Platform: macOS
Application: Arc Browser
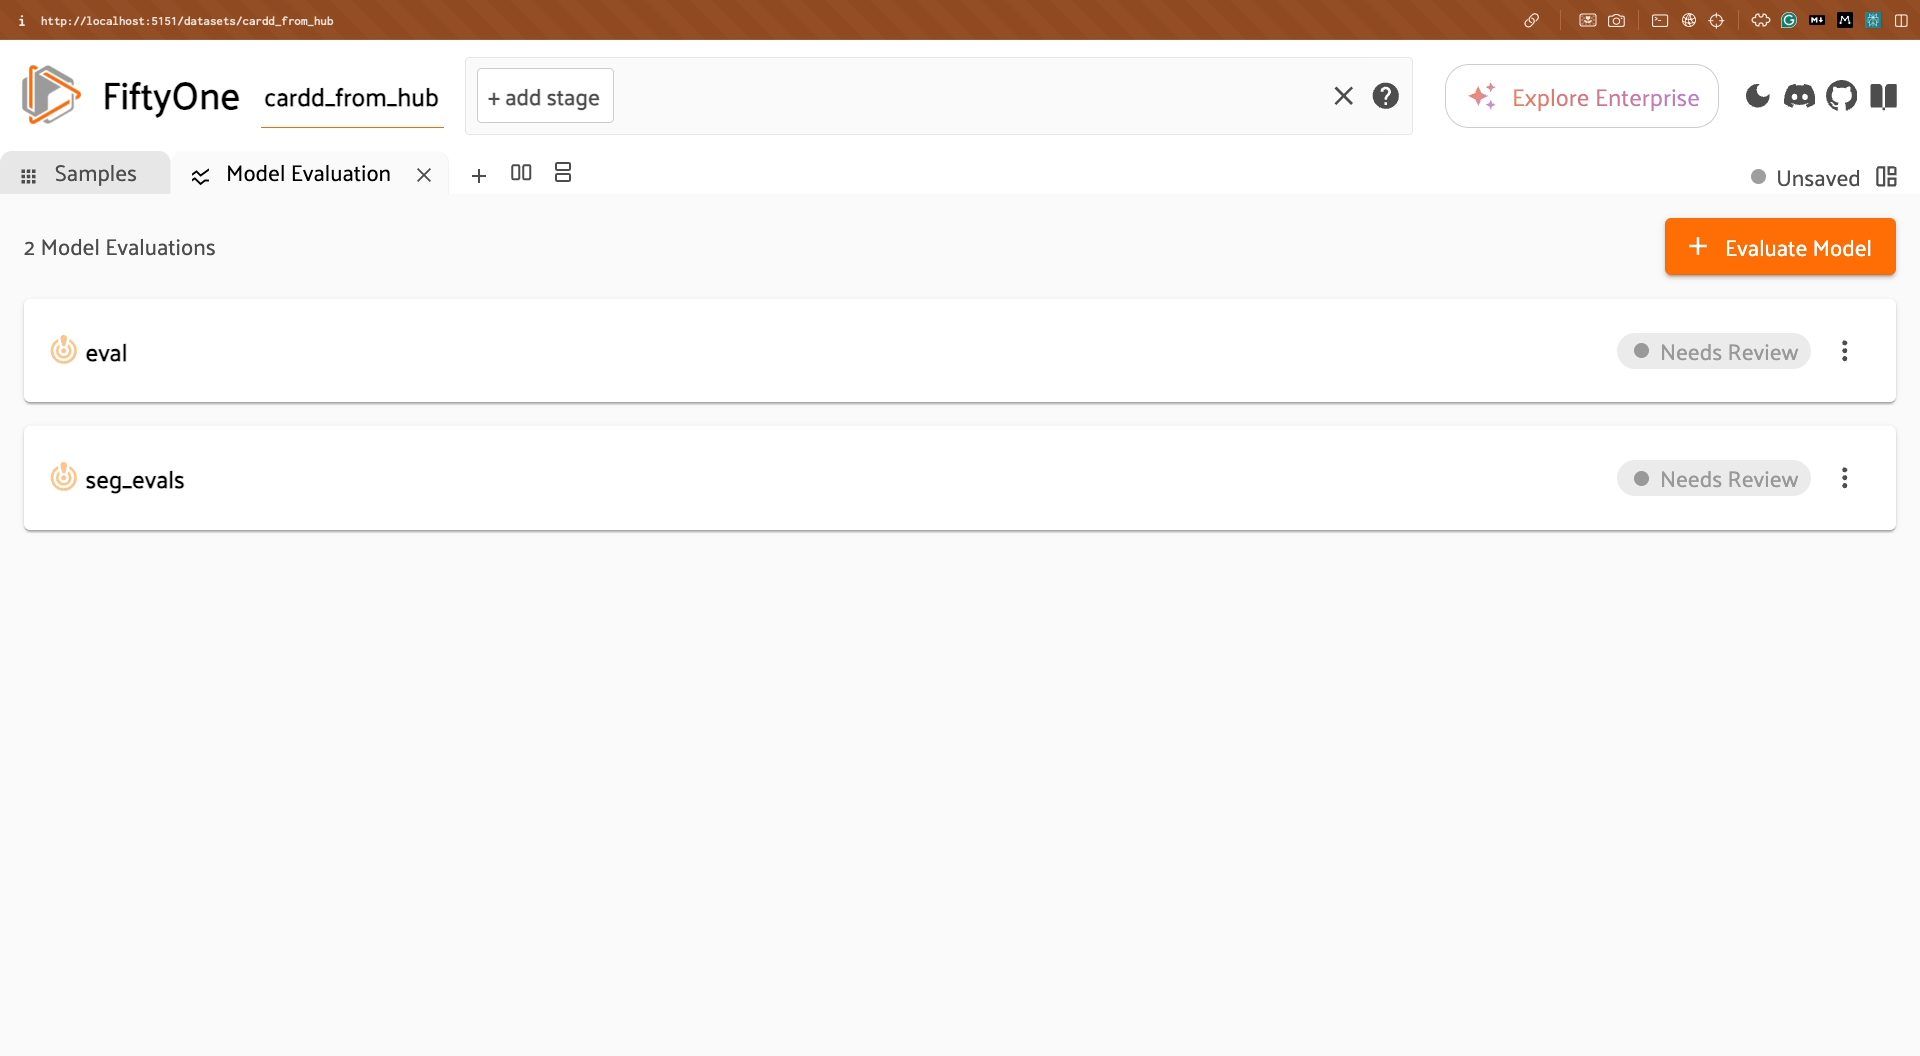
task_description: Open the seg_evals model evaluation
action_type: click
element_info: Button
steps_since_start: 1